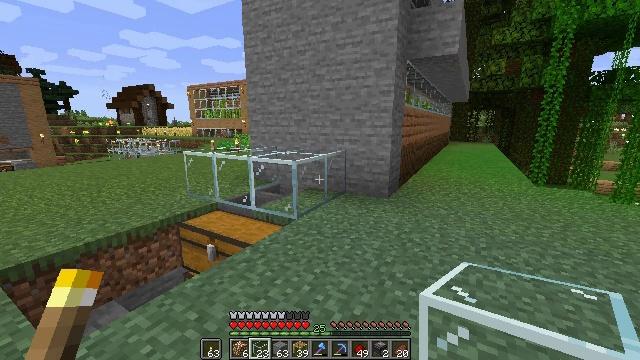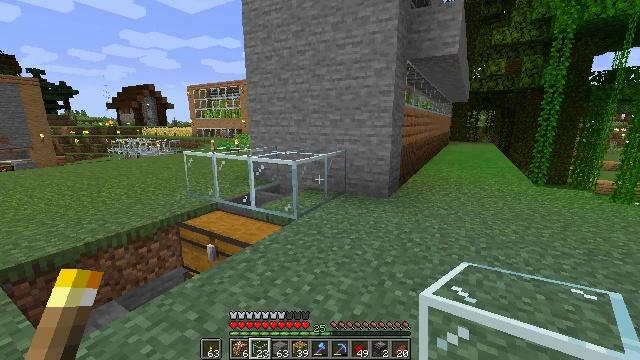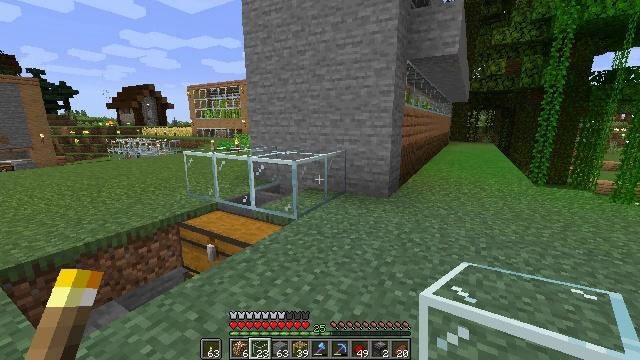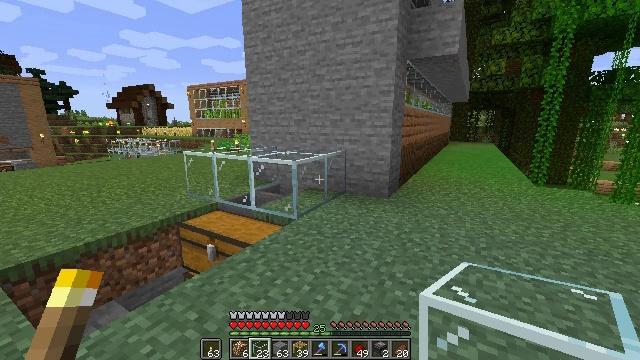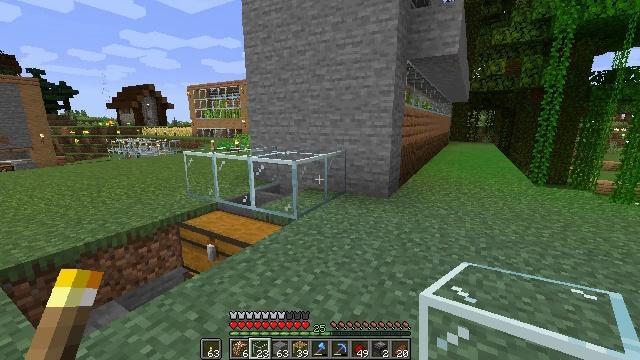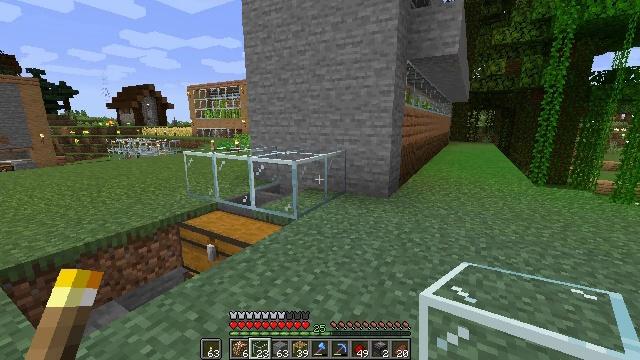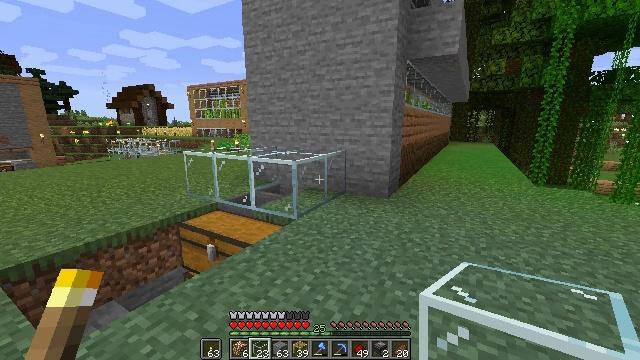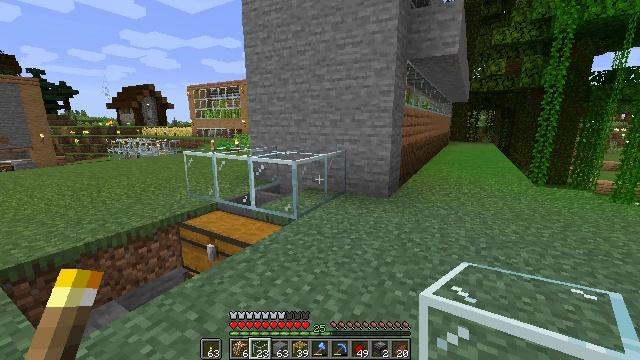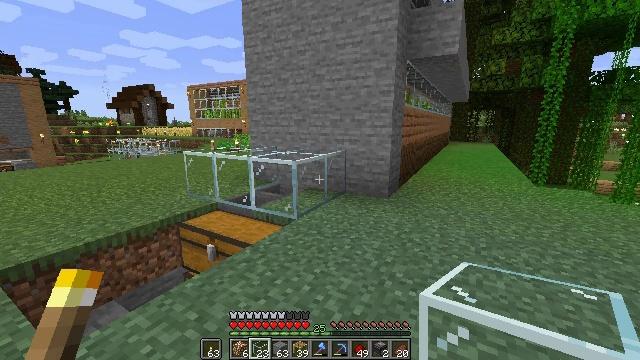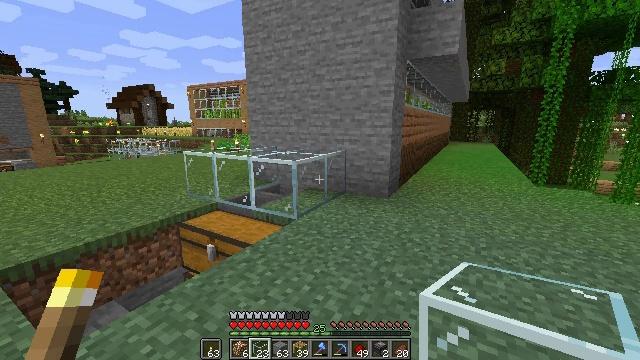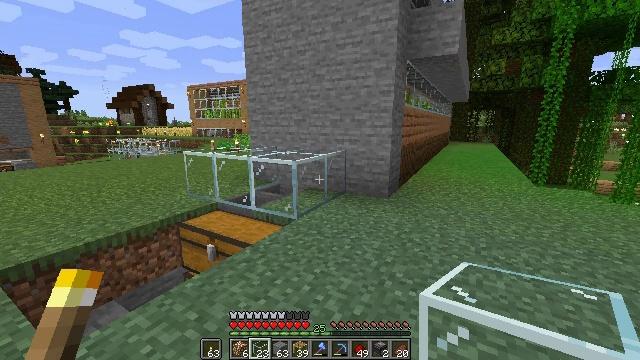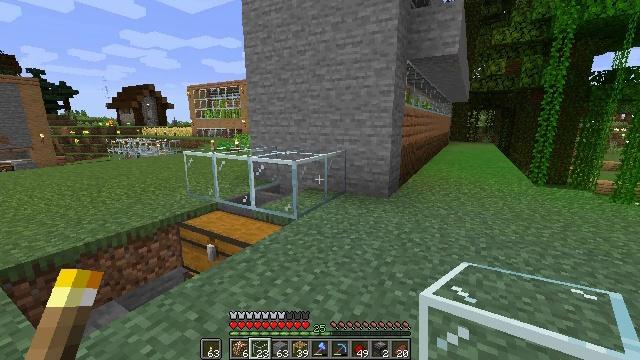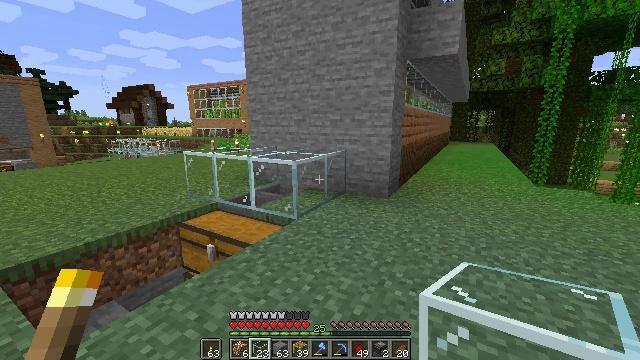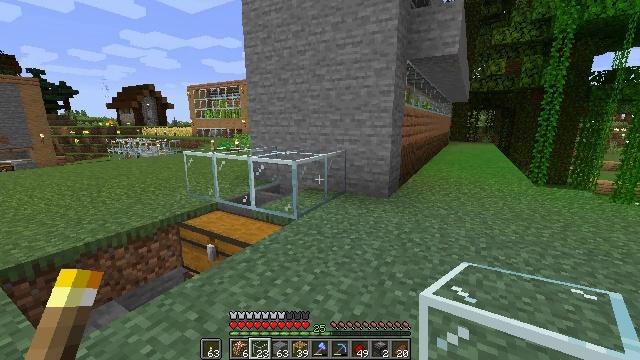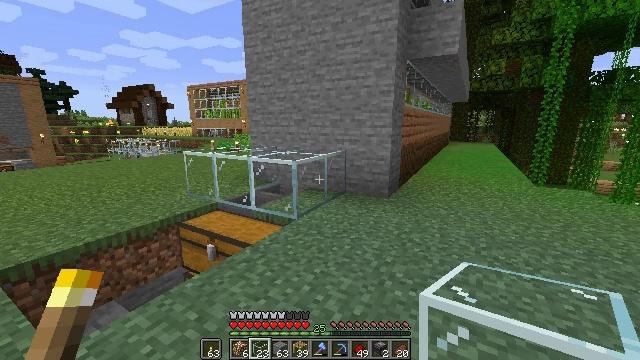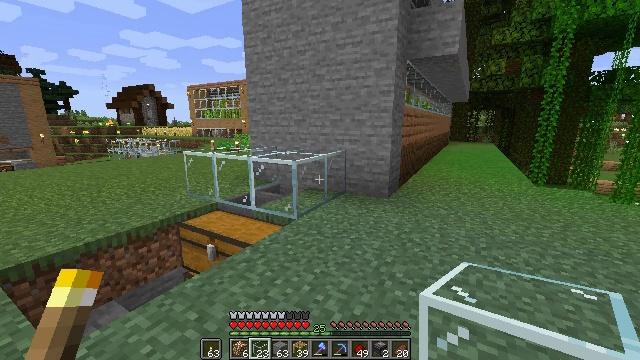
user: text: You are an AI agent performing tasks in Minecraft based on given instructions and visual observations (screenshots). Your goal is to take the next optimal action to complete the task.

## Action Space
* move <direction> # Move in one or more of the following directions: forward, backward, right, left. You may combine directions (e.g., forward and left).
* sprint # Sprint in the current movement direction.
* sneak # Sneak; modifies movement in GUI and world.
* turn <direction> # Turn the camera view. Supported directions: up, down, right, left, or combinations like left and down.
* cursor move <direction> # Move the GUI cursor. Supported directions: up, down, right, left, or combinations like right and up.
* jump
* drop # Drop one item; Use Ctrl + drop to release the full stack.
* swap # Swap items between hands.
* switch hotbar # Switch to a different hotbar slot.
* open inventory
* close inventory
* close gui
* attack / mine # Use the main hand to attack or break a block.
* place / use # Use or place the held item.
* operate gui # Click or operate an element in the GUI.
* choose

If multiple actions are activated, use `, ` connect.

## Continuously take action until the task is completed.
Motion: motion action
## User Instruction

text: Use materials to create a dropper in the crafting table.
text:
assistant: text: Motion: no_op
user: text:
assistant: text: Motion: no_op
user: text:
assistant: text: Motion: no_op
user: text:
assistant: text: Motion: no_op
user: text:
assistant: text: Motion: no_op
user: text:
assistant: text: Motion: no_op
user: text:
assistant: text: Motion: no_op
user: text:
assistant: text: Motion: no_op
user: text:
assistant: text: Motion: no_op
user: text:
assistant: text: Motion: no_op
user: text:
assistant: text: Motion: no_op
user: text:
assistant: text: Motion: no_op
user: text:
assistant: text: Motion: no_op
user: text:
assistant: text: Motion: no_op
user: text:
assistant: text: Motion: no_op
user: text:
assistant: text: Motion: no_op
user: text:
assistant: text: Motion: no_op
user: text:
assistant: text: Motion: no_op
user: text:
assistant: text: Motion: no_op
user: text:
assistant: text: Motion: no_op
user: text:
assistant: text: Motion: no_op
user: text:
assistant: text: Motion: no_op
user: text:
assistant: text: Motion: no_op
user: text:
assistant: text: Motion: no_op
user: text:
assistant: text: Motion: no_op
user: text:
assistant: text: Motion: no_op
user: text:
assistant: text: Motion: no_op
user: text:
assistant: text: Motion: no_op
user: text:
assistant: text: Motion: no_op
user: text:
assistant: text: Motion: no_op